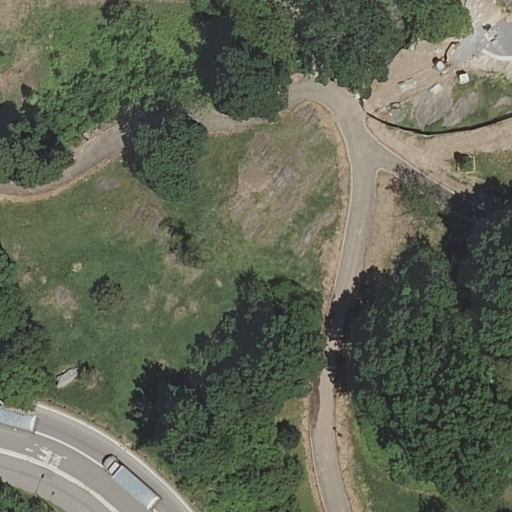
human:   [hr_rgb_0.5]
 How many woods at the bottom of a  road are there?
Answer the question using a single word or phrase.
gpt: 1

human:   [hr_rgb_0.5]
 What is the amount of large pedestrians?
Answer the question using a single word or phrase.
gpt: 0

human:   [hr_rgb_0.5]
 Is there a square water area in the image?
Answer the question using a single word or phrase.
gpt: no

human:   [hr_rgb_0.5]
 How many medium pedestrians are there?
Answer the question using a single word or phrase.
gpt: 0

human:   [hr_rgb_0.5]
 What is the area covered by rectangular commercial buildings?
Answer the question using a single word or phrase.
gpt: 0m2

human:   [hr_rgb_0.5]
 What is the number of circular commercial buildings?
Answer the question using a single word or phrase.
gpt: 0

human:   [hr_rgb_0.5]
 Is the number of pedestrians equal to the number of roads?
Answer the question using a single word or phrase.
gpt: no

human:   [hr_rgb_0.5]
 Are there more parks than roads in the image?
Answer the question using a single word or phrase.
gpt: no

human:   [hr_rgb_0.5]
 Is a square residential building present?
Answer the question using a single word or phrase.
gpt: no

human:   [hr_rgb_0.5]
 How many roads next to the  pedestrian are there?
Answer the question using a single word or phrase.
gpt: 10

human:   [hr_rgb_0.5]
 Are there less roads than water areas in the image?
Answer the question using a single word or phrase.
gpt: no

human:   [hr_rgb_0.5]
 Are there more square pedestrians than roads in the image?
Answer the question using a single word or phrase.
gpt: no

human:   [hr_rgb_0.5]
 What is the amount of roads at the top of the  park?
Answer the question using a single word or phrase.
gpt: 0

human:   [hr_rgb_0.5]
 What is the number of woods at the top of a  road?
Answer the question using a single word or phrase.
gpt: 0

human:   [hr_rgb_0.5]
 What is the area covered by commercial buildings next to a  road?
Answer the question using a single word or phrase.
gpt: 0m2

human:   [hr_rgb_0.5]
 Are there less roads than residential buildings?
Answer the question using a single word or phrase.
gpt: no

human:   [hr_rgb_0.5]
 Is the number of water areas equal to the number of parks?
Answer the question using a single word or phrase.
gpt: no

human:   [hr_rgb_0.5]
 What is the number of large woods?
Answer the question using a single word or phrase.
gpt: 1

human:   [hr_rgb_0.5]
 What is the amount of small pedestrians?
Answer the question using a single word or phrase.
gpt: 1

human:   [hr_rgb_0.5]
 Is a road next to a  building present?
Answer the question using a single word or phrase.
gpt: no

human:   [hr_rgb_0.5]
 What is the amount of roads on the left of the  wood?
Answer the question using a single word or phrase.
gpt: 0

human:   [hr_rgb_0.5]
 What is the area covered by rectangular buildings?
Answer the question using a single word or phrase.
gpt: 0m2

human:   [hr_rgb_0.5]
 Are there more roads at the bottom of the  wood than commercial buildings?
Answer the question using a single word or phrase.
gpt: no

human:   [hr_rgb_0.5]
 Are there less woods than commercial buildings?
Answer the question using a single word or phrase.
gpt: no

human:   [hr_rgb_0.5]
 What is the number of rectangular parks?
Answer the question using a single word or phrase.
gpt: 1

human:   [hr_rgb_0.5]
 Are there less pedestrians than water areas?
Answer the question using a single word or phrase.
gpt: no

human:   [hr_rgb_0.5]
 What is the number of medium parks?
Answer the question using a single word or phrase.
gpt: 0

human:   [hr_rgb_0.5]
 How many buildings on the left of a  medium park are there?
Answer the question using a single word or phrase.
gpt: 0

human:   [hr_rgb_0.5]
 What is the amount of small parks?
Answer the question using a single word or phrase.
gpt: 0

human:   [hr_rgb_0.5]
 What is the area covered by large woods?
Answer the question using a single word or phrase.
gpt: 9790m2

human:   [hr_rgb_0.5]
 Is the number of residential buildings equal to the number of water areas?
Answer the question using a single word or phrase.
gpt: yes

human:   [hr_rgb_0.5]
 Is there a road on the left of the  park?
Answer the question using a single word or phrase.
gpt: no

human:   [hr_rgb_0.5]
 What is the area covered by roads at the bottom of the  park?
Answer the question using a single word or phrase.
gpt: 0m2

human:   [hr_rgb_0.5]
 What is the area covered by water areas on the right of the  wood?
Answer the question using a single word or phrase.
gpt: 0m2

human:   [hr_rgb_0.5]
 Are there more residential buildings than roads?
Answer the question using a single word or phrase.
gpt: no

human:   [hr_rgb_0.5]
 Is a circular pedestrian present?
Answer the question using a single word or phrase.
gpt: no